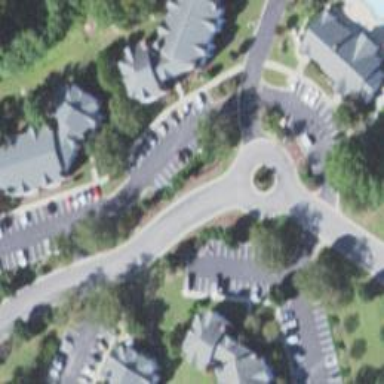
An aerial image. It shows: Residential road that intersects with roundabout.